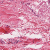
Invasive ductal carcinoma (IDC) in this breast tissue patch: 0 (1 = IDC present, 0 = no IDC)